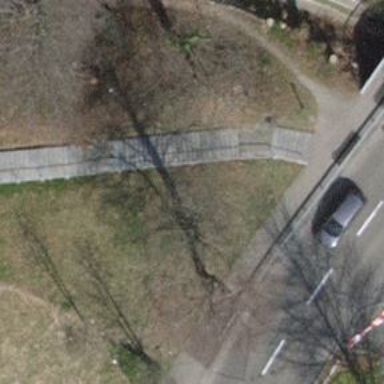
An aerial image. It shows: Set of steps made of paving stones.